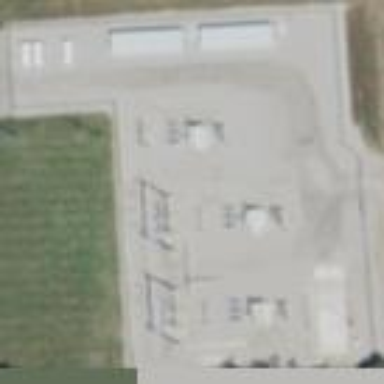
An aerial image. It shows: Distribution substation surrounded by fence.